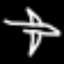
Label: airplane